Field crop: maize
Growth stage: 1
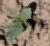
Species: datura